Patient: sex M, age 60
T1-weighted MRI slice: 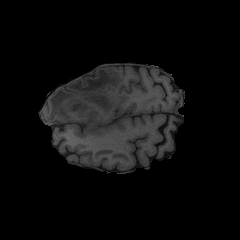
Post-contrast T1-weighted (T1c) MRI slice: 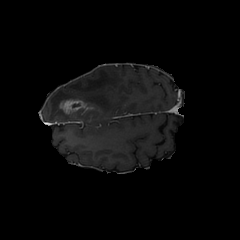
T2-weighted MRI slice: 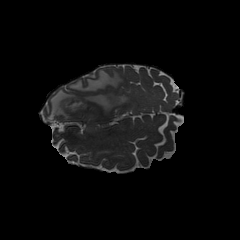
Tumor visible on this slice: yes
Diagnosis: Glioblastoma, IDH-wildtype
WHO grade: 4